Interaction volume radius: 5 \u00c5
Interaction volume height: 15 \u00c5
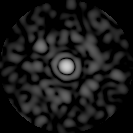
Disorder parameter: 0.8346